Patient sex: M
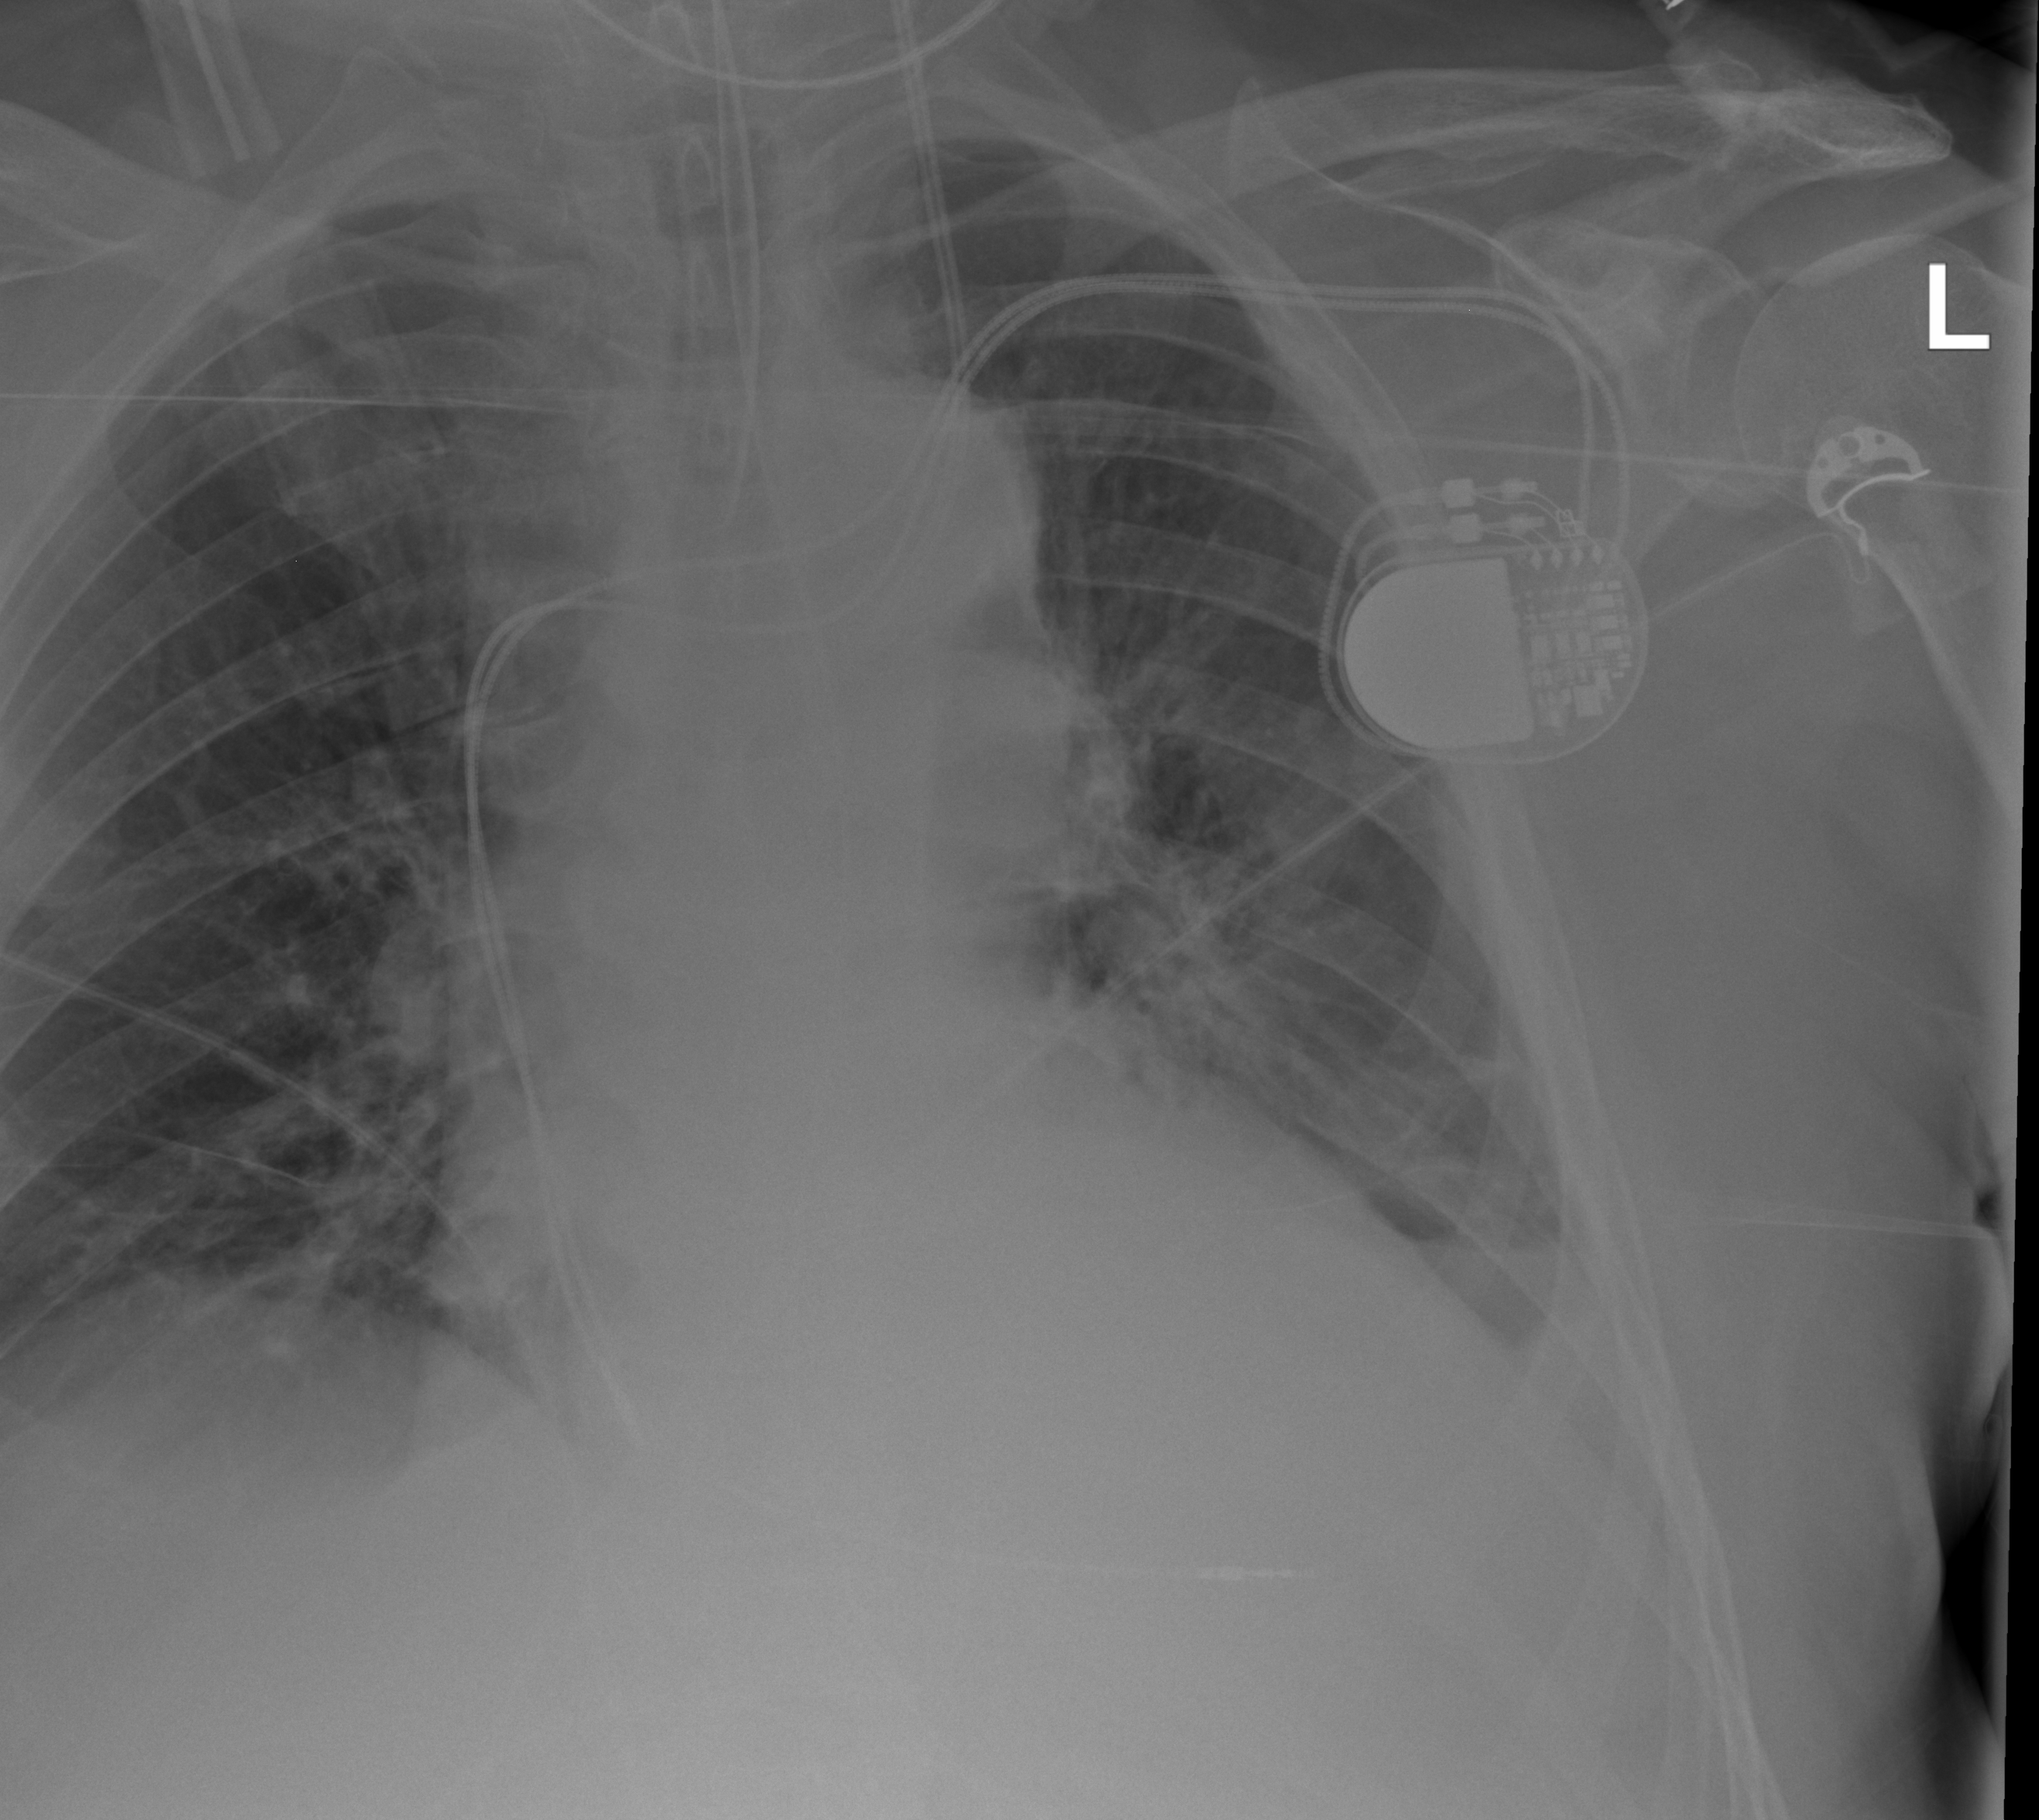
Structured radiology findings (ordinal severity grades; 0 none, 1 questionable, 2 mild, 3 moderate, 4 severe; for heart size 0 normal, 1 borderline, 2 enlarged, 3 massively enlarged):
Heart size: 3
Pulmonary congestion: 2
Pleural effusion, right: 1
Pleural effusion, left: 2
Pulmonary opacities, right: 1
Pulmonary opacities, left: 2
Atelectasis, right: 1
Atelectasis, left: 2